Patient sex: M
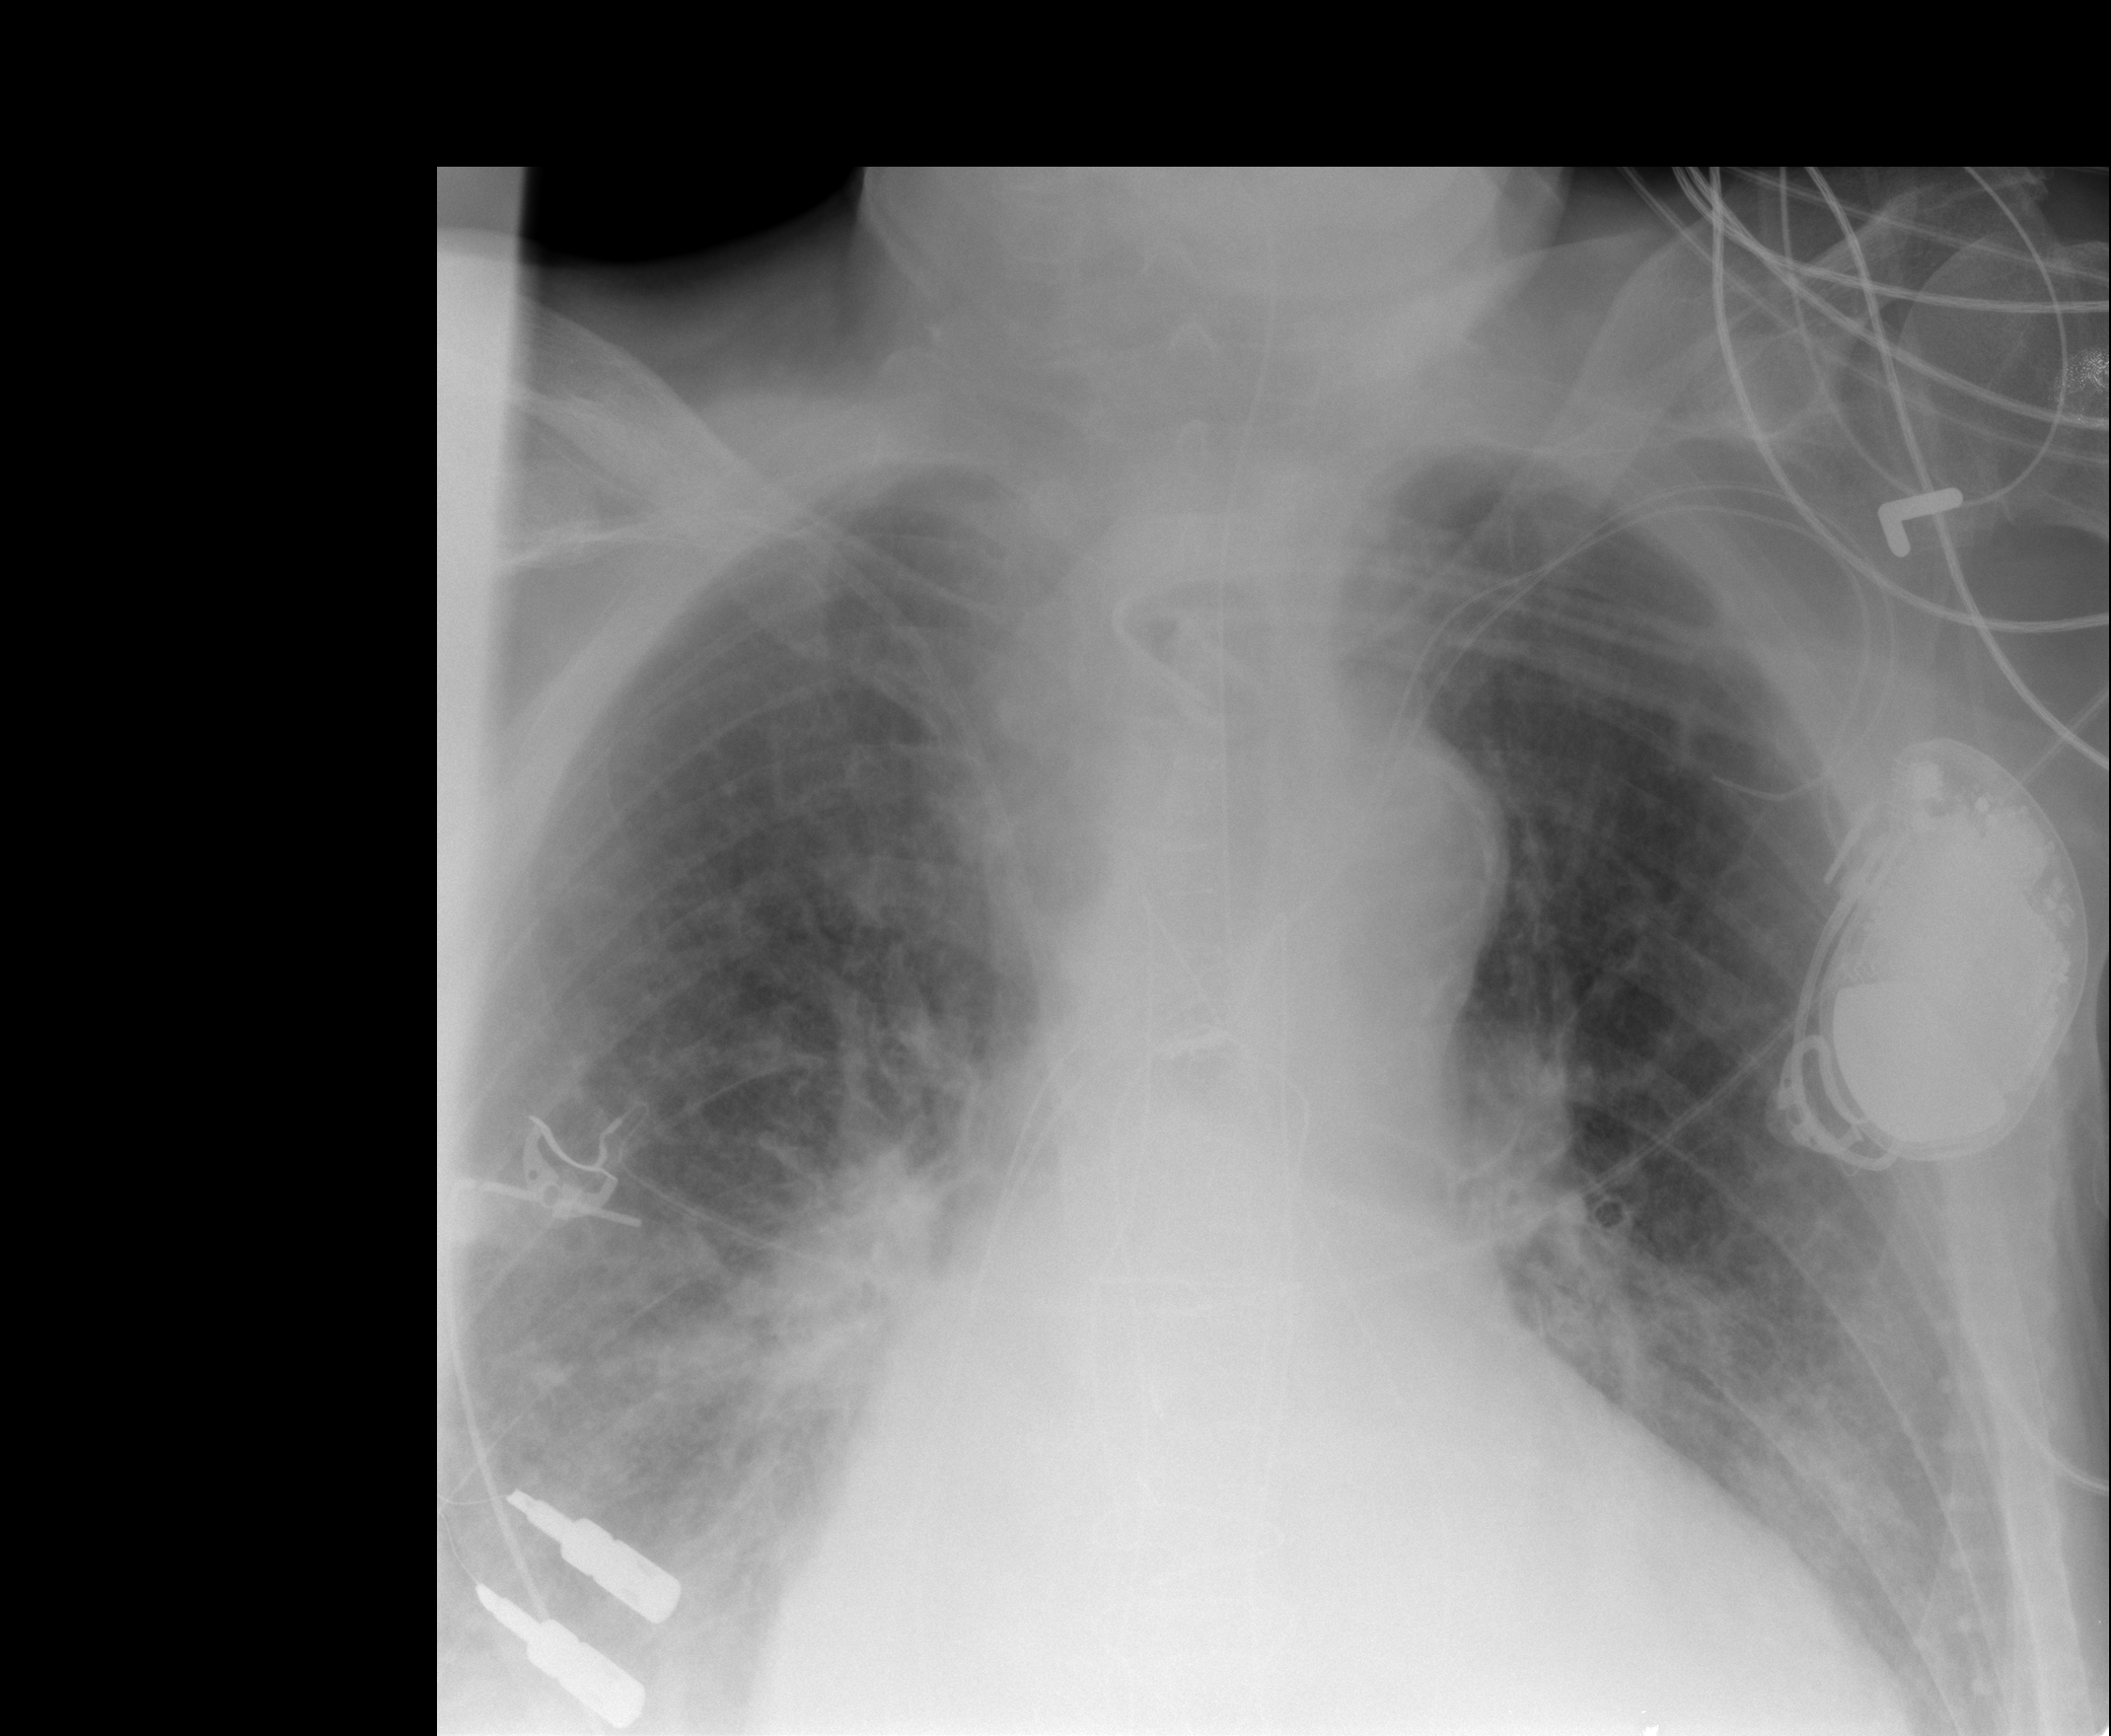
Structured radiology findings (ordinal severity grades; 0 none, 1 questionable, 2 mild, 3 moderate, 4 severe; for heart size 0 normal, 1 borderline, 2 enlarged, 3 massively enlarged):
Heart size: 2
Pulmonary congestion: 2
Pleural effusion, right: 0
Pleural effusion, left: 0
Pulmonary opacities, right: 0
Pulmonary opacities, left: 0
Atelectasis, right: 2
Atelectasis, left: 2